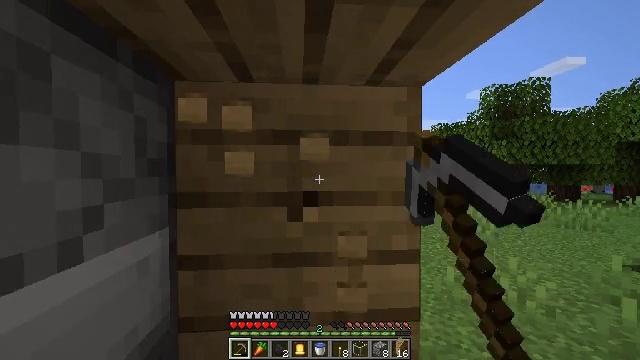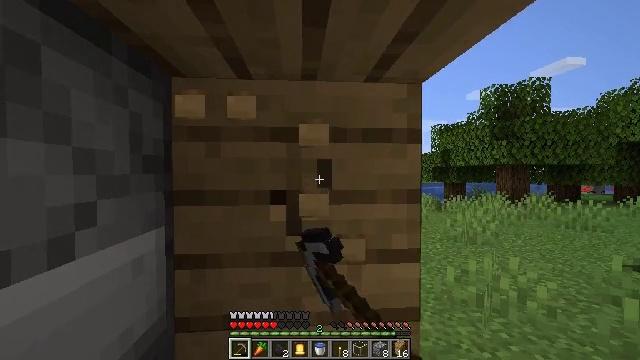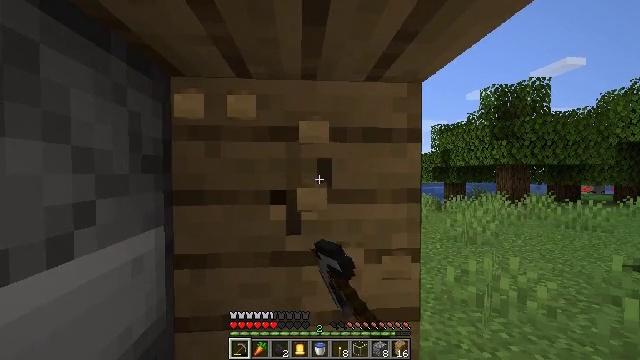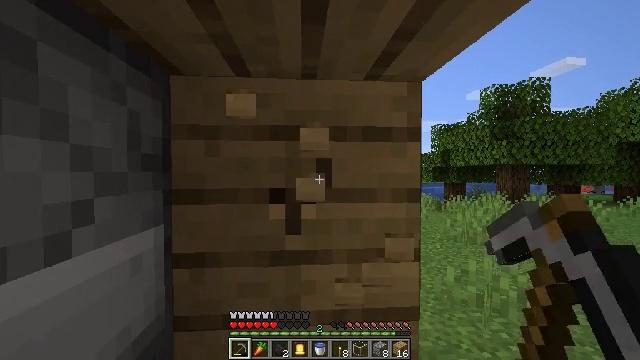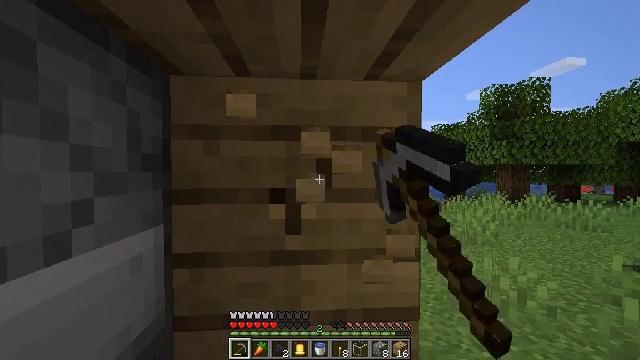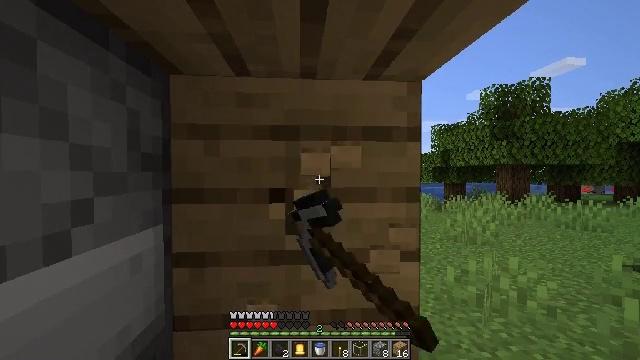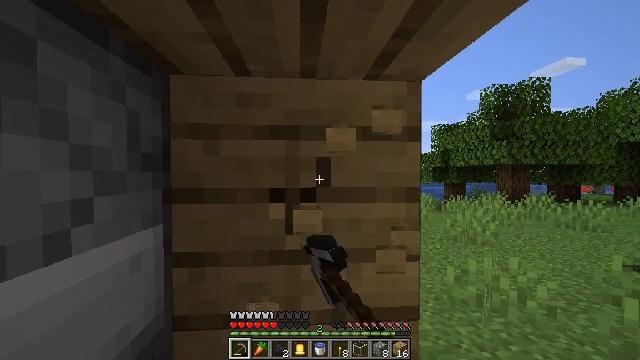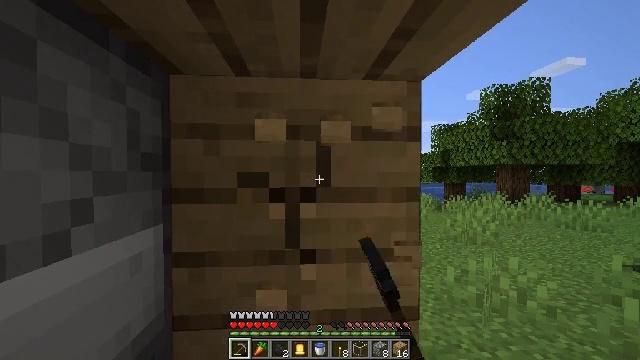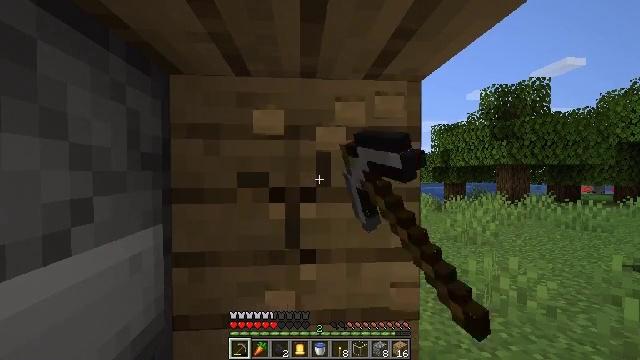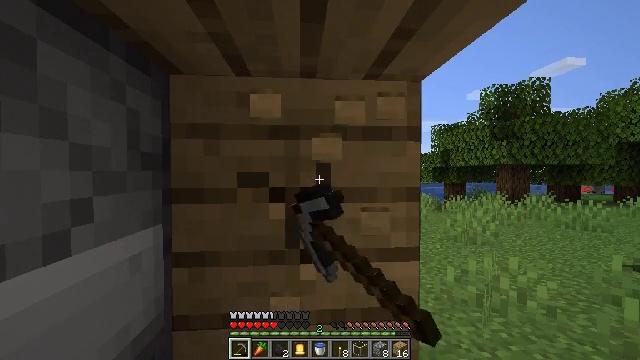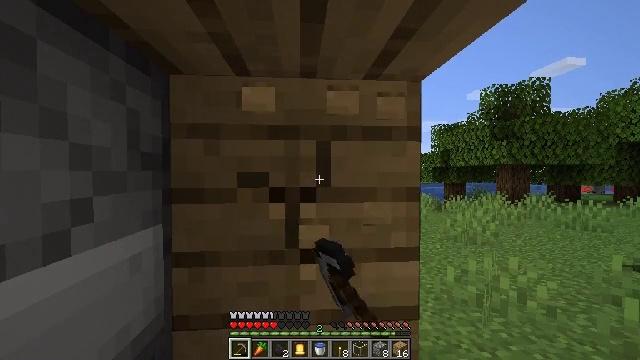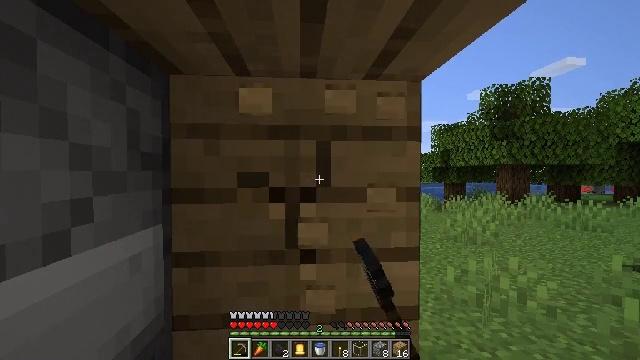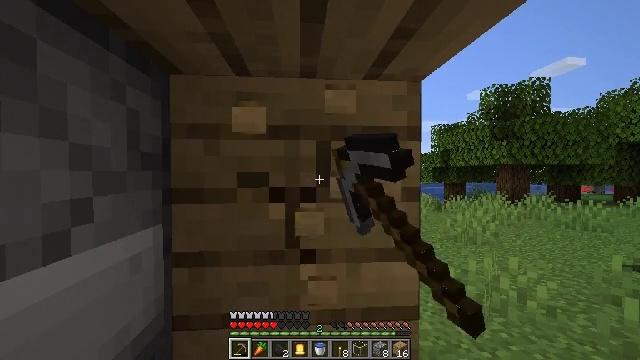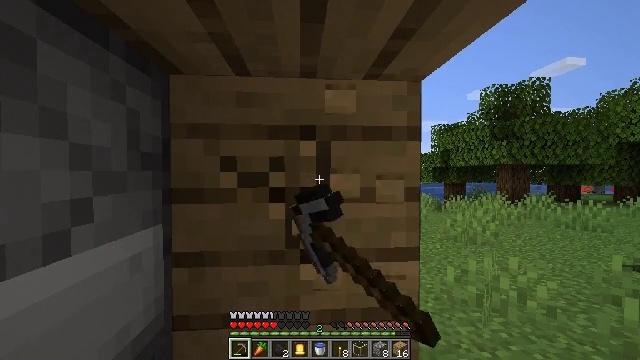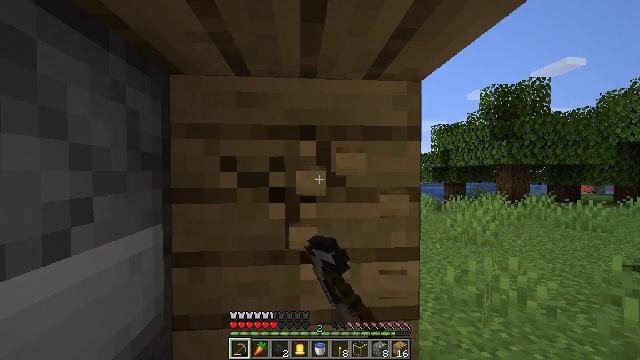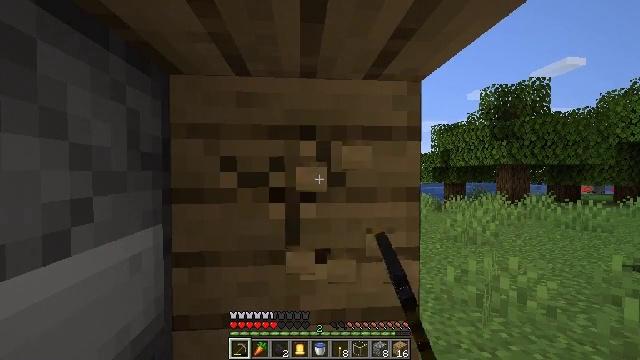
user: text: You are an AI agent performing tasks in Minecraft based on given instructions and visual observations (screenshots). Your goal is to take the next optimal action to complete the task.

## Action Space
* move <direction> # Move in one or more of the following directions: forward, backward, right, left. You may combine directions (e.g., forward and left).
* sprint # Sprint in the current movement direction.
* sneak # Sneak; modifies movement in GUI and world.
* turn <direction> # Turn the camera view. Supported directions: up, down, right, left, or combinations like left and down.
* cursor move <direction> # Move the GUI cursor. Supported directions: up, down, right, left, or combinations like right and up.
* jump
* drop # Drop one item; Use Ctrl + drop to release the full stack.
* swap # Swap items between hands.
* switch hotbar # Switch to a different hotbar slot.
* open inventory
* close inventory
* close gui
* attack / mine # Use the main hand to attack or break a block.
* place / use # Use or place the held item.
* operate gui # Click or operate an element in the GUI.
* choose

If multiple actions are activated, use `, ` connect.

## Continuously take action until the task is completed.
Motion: motion action
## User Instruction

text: Retrieve oak planks from the wooden block.
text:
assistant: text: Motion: attack / mine
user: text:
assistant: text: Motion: attack / mine
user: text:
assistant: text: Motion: attack / mine
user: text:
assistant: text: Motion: attack / mine
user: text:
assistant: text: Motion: attack / mine
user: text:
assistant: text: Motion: attack / mine
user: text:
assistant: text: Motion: attack / mine
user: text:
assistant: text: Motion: attack / mine
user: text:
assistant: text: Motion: attack / mine
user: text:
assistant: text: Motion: attack / mine
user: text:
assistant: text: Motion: attack / mine
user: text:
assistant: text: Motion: attack / mine
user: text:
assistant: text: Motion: attack / mine
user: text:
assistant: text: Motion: attack / mine
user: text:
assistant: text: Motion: attack / mine
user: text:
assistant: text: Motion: attack / mine
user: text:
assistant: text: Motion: attack / mine
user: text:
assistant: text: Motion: attack / mine
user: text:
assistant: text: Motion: attack / mine
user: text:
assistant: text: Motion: attack / mine
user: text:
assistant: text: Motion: attack / mine
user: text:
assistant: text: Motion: attack / mine
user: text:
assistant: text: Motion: attack / mine
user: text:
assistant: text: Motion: attack / mine
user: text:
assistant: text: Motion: attack / mine
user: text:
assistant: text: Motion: attack / mine
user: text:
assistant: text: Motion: attack / mine
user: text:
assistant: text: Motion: attack / mine
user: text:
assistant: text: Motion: attack / mine
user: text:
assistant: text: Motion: attack / mine